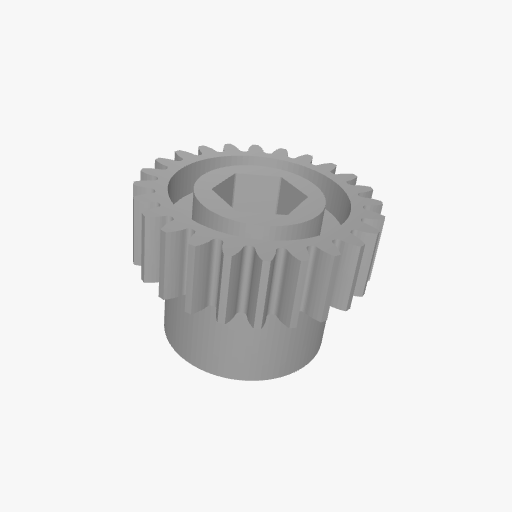
Part: PinionGear8RID24T